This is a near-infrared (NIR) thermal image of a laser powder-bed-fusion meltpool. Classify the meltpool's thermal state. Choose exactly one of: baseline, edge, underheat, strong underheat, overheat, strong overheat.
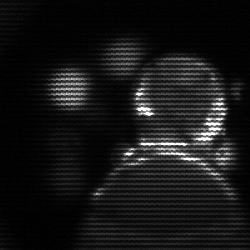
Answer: edge